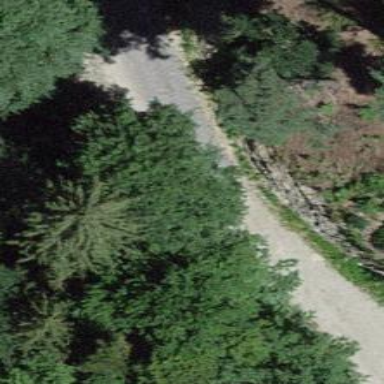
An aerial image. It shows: Pebblestone track with grade2 tracktype.